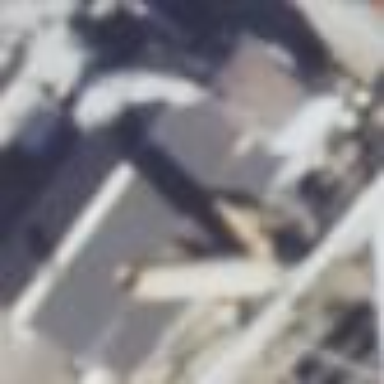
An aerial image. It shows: Industrial building.